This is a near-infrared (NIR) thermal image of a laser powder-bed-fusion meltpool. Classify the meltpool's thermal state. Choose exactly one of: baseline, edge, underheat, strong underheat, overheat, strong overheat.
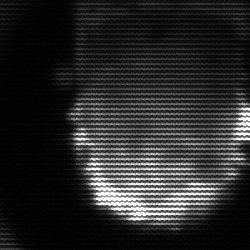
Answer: baseline